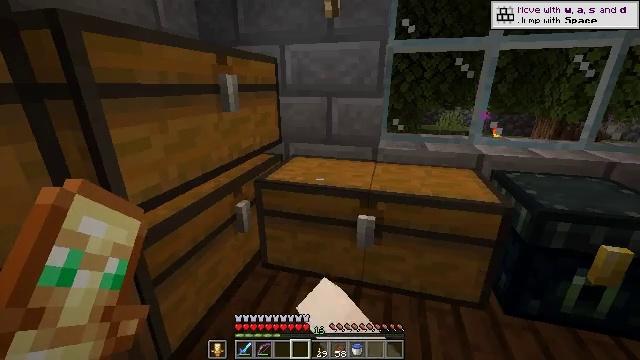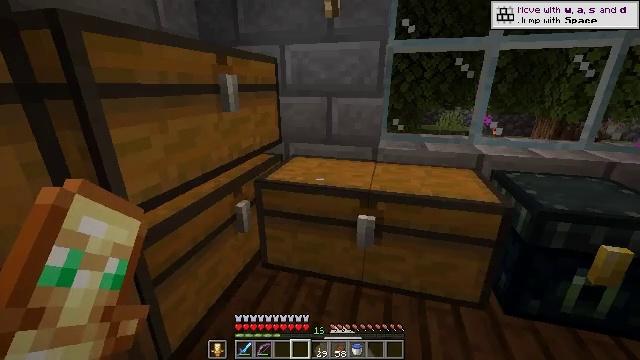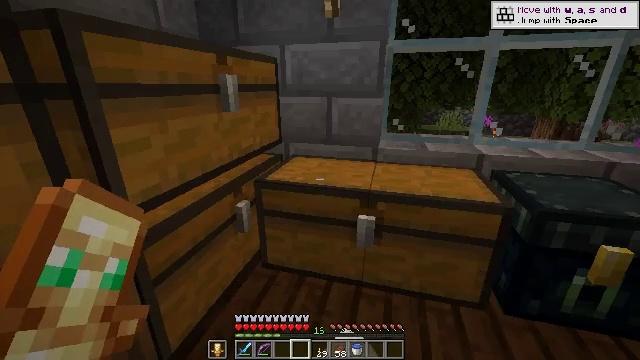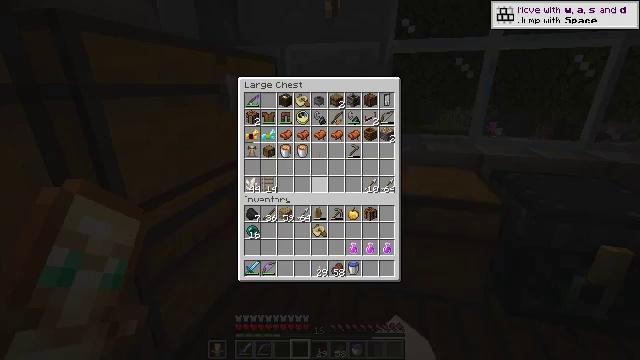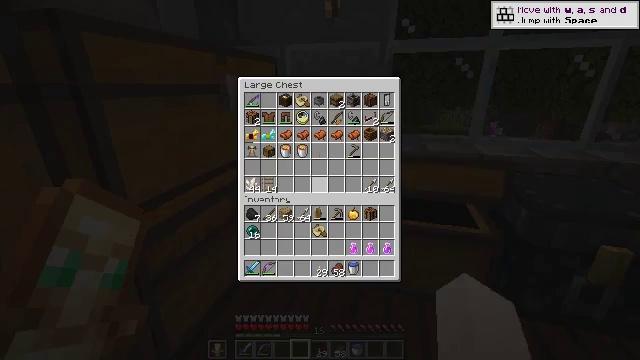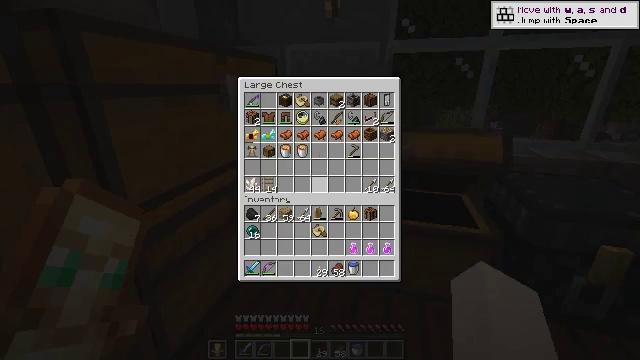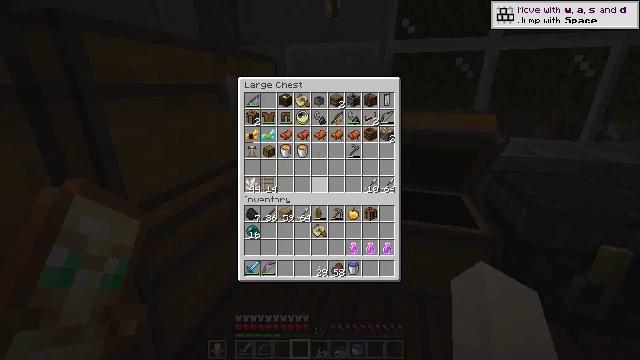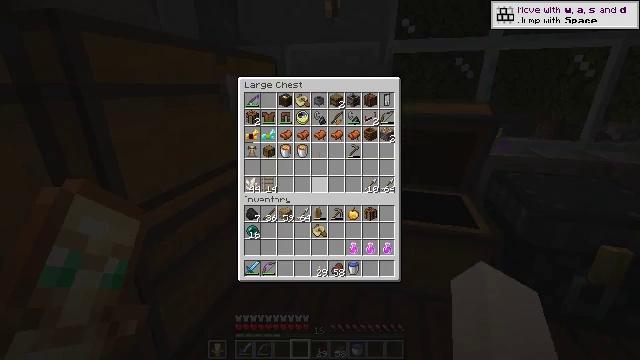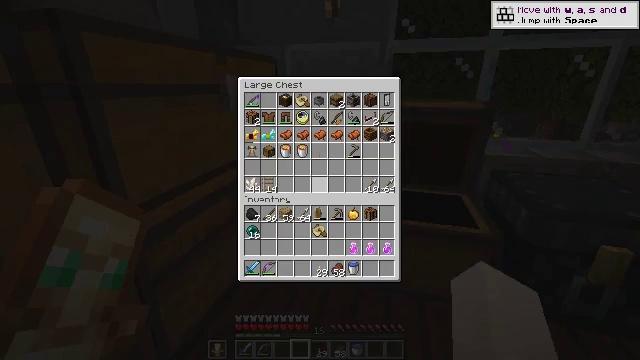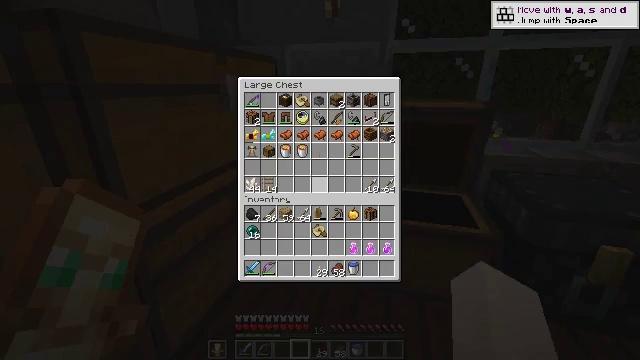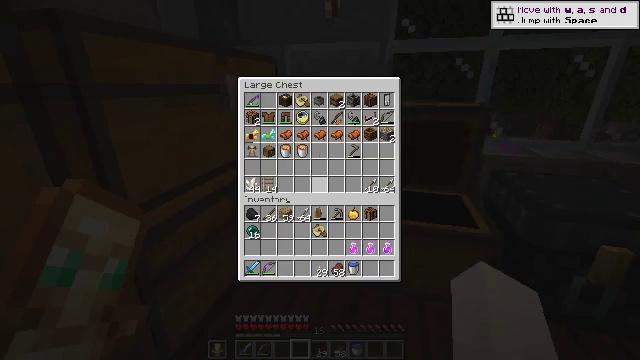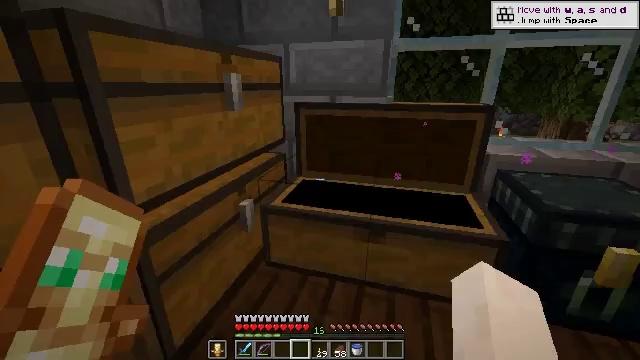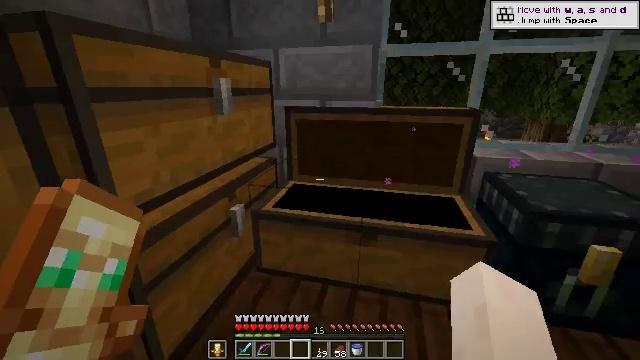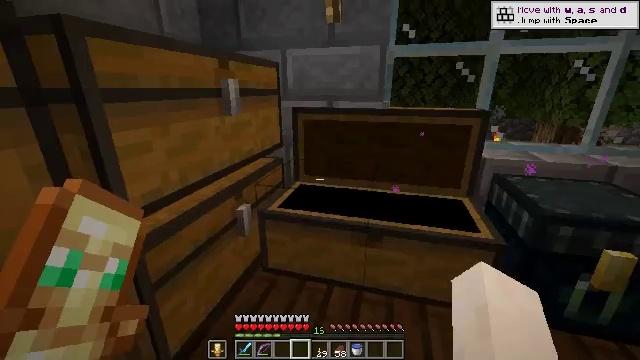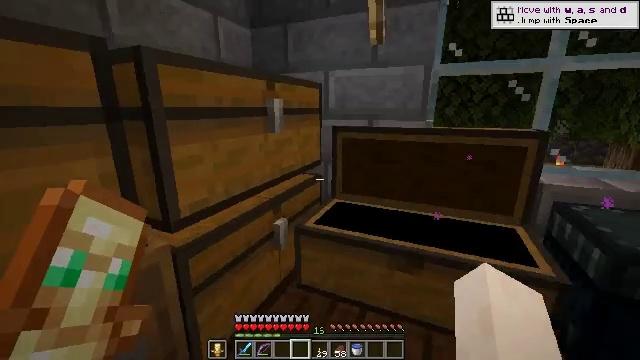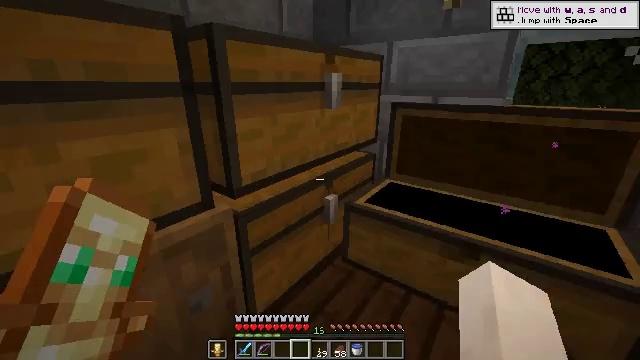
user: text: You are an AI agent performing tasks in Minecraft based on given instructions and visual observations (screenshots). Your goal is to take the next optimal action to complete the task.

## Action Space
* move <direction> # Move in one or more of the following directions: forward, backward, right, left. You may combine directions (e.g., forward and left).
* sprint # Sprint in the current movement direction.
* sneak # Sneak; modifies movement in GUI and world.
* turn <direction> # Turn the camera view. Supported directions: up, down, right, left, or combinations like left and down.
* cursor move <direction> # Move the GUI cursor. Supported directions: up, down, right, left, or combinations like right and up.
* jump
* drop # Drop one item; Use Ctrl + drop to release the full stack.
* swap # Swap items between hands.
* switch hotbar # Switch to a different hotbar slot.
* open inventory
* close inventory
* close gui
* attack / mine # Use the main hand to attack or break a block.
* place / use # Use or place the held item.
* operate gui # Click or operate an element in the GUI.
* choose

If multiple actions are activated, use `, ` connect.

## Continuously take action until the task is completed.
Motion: motion action
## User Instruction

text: Attack the pink shulker box to collect it.
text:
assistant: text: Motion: no_op
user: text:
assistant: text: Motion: no_op
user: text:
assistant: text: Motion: open gui
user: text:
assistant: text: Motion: no_op
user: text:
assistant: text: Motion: no_op
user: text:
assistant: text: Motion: no_op
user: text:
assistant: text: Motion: no_op
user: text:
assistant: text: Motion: no_op
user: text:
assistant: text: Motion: no_op
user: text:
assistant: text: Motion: no_op
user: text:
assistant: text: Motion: no_op
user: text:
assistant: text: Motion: turn right, close gui
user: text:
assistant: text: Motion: turn left
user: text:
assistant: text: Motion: turn left and up
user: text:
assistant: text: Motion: turn left and down
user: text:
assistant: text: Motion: turn left and down
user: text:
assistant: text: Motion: turn left, use / place
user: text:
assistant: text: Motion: use / place
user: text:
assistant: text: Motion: no_op
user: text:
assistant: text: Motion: no_op
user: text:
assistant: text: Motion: no_op
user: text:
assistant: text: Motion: open gui
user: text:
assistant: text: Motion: no_op
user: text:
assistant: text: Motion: no_op
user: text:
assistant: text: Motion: no_op
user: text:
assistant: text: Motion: cursor move right and up
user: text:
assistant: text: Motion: no_op
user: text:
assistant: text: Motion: no_op
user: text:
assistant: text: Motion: no_op
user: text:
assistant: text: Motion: no_op